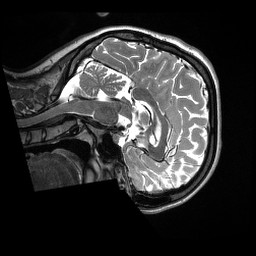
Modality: T2w
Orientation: sagittal
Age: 23
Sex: female